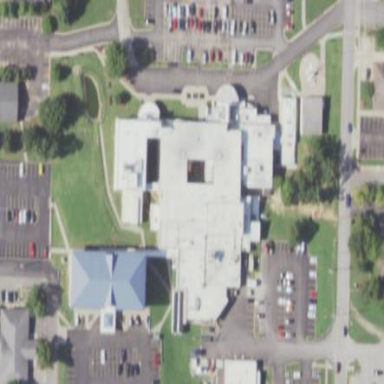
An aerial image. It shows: Healthcare facility identified as hospital.